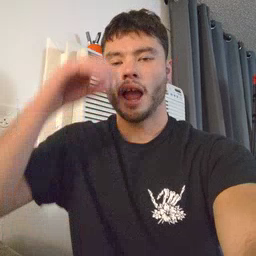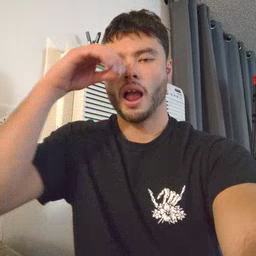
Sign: owl